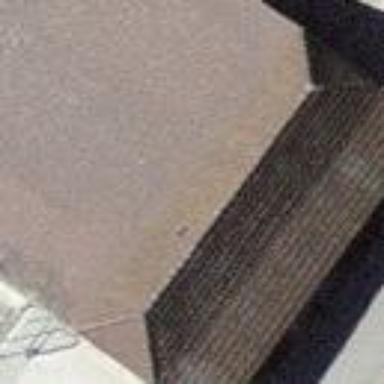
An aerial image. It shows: Rural barn.